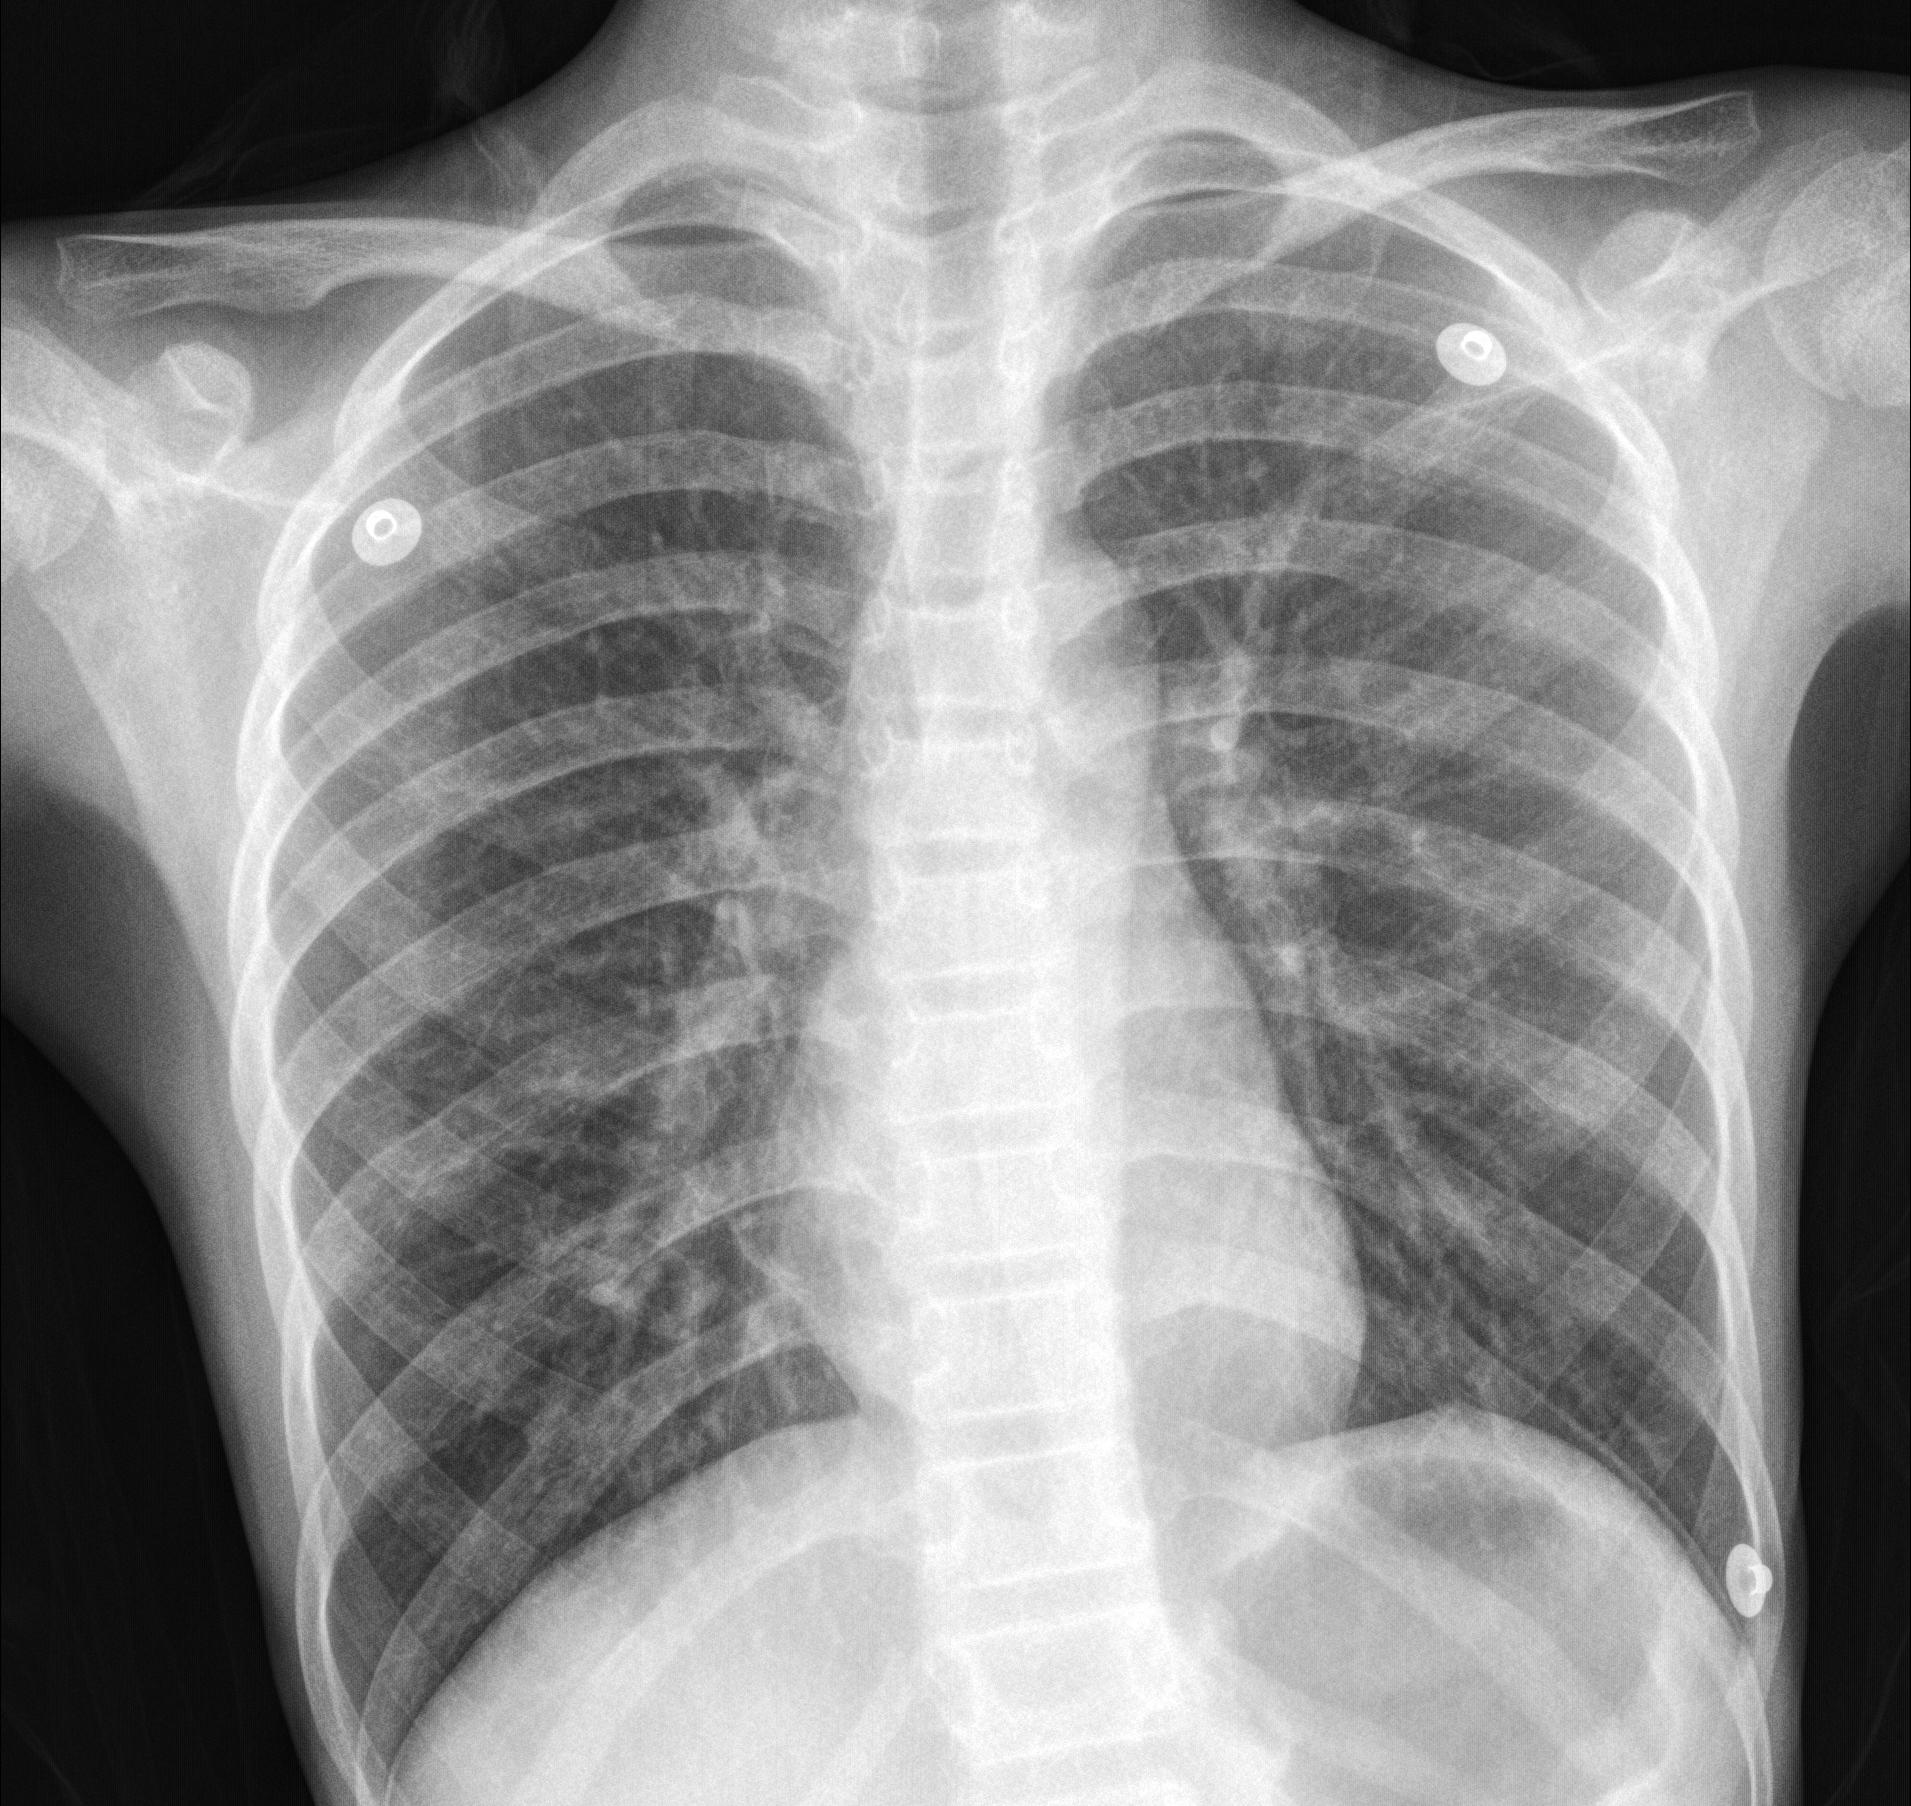
Diagnosis: PNEUMONIA